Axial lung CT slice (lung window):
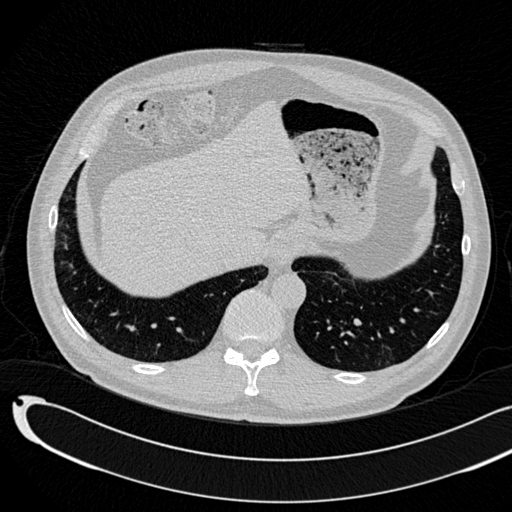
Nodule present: yes
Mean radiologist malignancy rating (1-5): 3.5